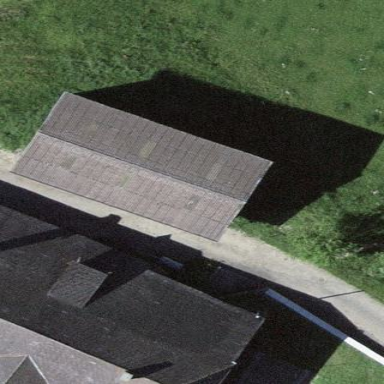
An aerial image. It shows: Shed.